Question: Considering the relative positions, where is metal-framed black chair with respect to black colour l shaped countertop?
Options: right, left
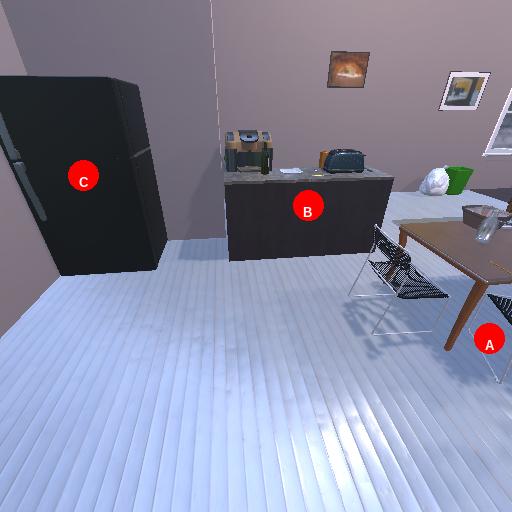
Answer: right